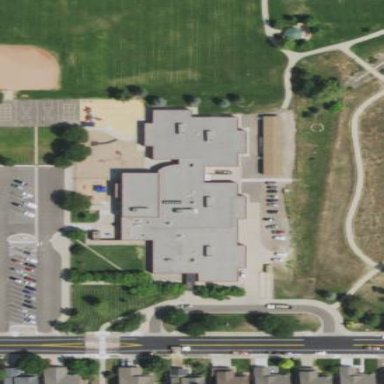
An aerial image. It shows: School building.